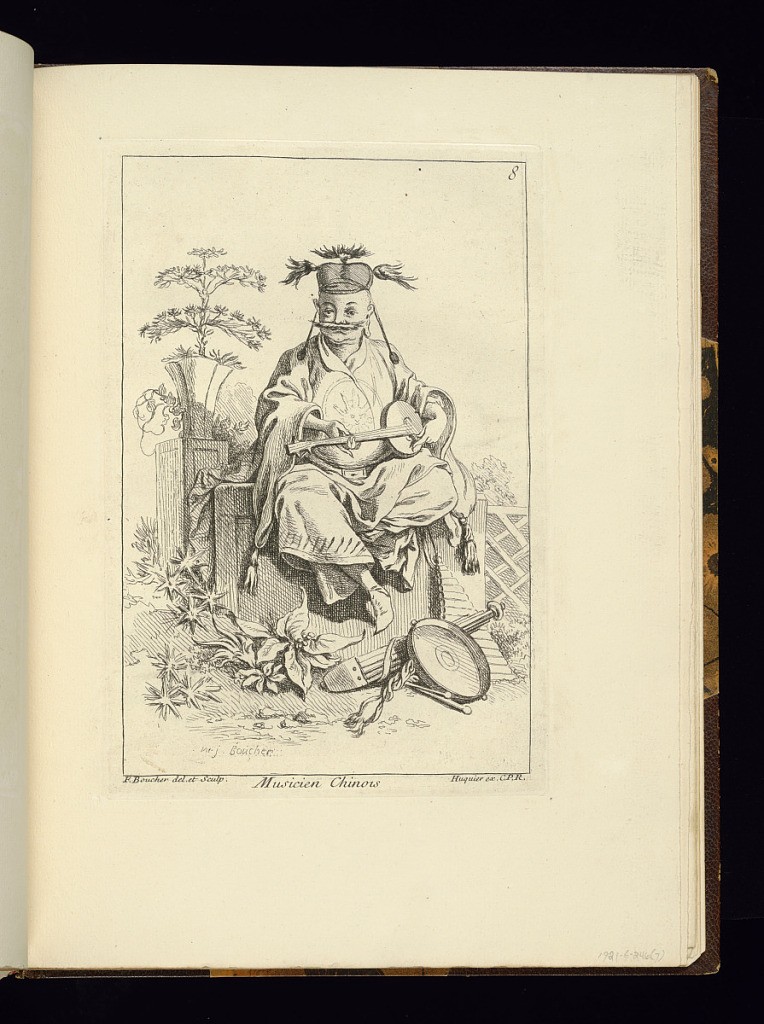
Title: Musicien Chinois
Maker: François Boucher, French, 1703–1770
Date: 1738-1745
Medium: Etching on laid paper
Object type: Print
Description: Plate printed with an older man dressed in Chinese costume (chinoiserie) sitting in a landscape and playing a stringed instrument. At his feet are other musical instruments. The plate is signed (twice; Boucher etched his signature in the ground at lower left) and numbered.